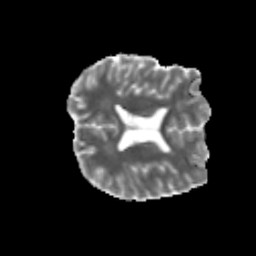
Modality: MD
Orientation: axial
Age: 36
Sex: male
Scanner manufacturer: siemens
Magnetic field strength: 3 T
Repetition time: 3.5 s
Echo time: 0.125 s